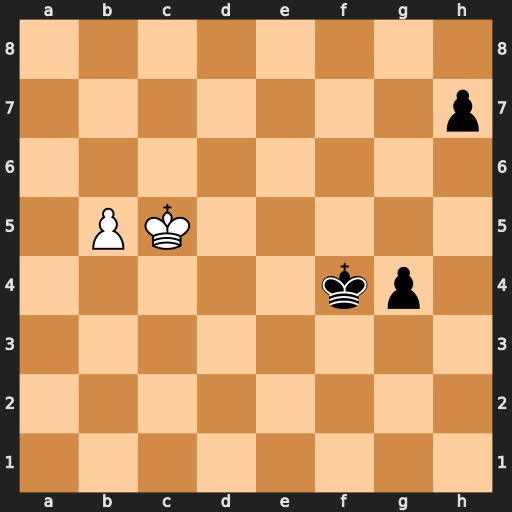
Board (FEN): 8/7p/8/1PK5/5kp1/8/8/8
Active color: w
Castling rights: -
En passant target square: -
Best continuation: b6 g3 b7 g2 b8=Q+